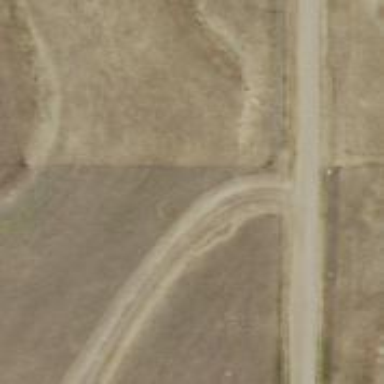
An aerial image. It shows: Driveway leading to service road.